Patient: sex M, age 63
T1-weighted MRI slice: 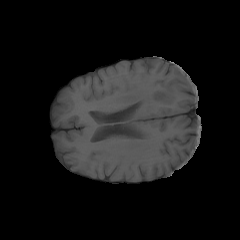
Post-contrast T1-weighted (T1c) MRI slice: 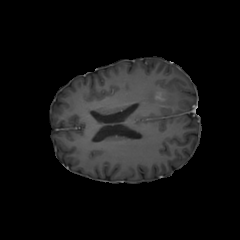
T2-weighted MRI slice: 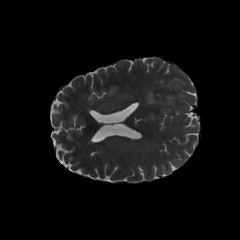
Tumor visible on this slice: yes
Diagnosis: Glioblastoma, IDH-wildtype
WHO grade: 4